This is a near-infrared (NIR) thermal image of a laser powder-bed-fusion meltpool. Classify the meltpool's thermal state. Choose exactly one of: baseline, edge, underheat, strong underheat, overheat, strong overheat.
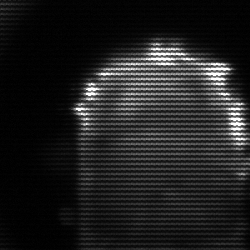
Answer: baseline